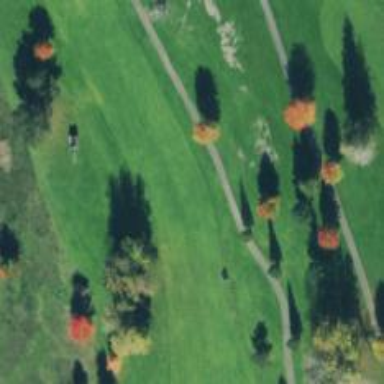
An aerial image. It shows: Service road used as golf cart path.